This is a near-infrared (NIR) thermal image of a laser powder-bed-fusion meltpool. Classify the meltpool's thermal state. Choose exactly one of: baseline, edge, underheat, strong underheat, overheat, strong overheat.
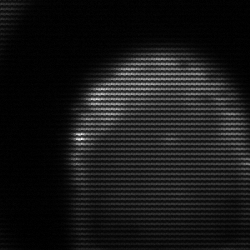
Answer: edge